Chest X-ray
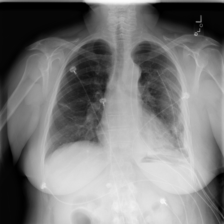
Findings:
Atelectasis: negative
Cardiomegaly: negative
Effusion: negative
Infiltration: negative
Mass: negative
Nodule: negative
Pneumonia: negative
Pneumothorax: positive
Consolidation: negative
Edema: negative
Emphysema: negative
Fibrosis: negative
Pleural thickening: negative
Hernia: negative